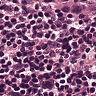
Metastatic tissue present: yes